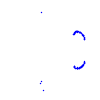
Particle: proton